Interaction volume radius: 5 \u00c5
Interaction volume height: 20 \u00c5
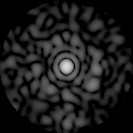
Disorder parameter: 0.8638